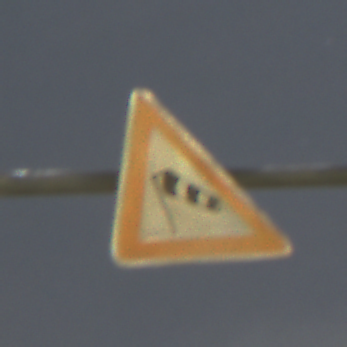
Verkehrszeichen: SeitenwindVonLinks
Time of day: Night
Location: Outdoor (Urban)
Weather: PartlyCloudy
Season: NotSpecified
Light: Artificial